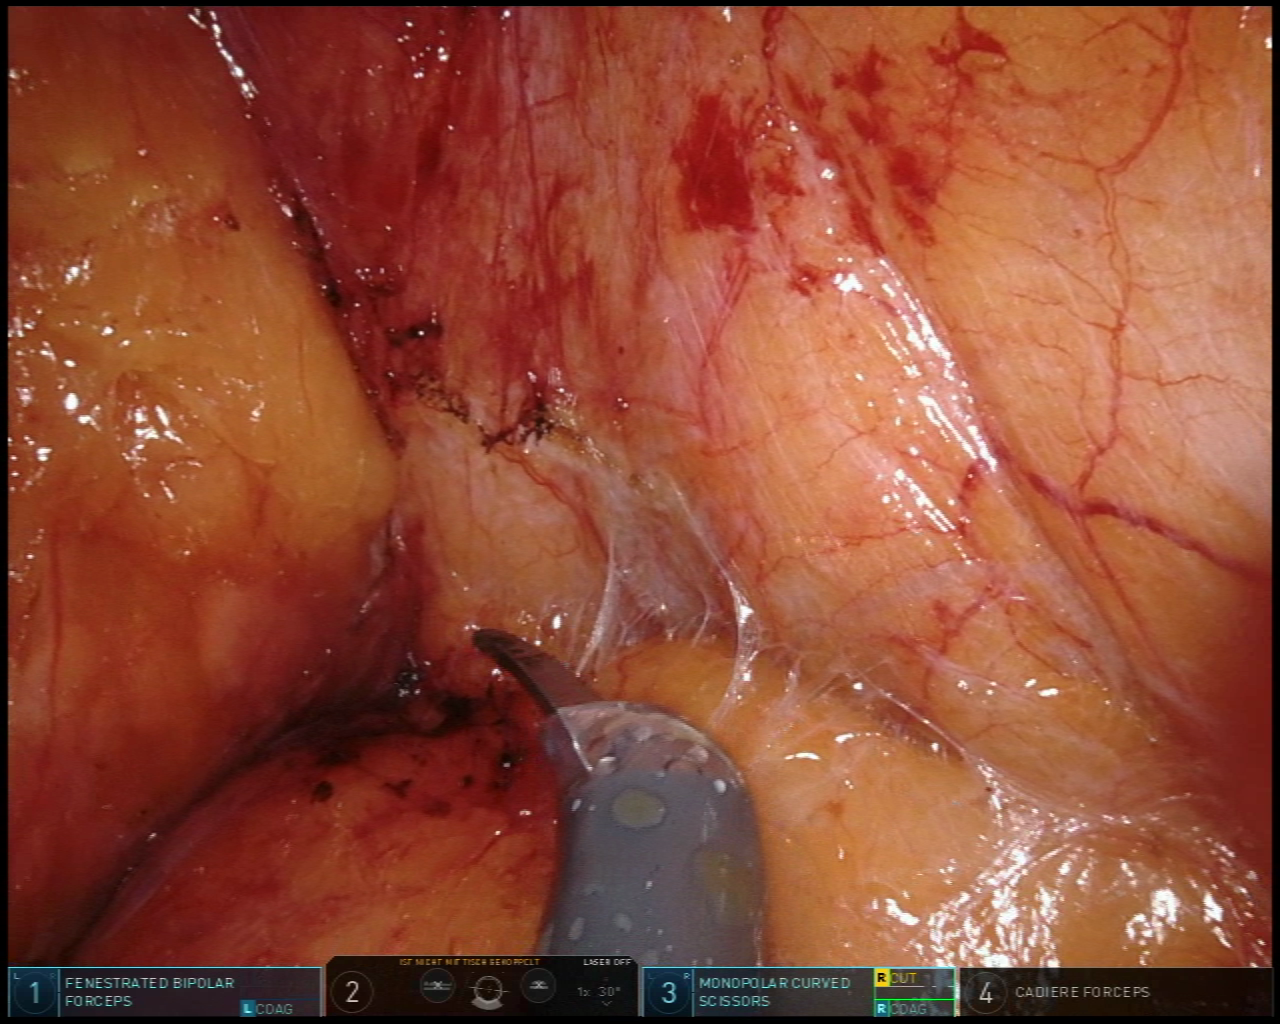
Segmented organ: pancreas
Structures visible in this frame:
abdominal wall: no
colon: no
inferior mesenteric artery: no
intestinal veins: no
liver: no
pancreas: yes
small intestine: no
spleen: no
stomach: no
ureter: no
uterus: no
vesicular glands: no